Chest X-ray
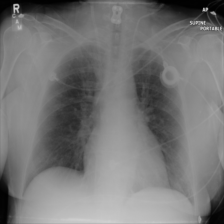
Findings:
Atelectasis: negative
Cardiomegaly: negative
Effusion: negative
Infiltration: negative
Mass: negative
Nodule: negative
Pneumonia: negative
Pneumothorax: negative
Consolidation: negative
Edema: negative
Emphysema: negative
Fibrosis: negative
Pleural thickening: negative
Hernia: negative